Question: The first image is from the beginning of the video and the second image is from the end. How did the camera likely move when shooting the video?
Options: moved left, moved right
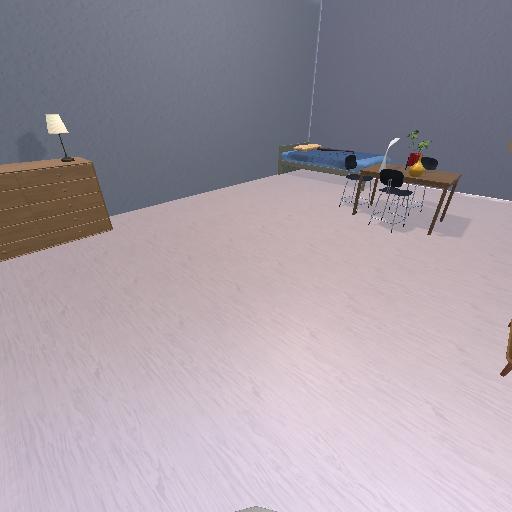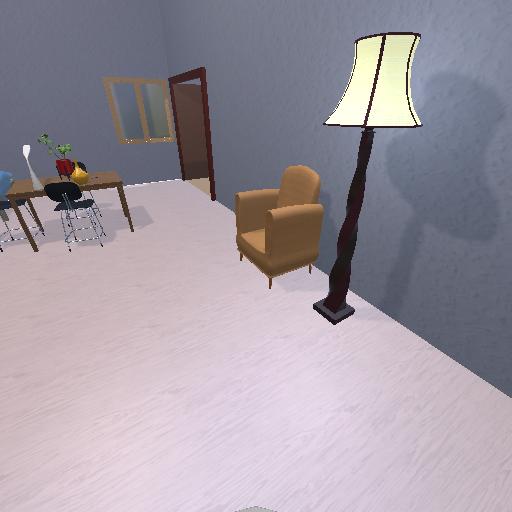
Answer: moved left